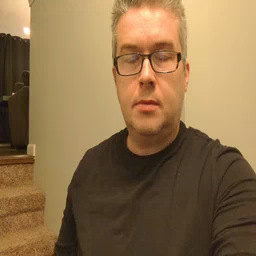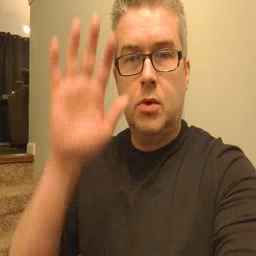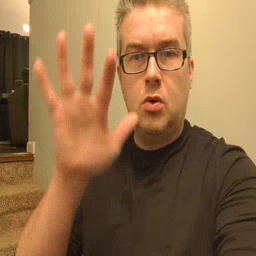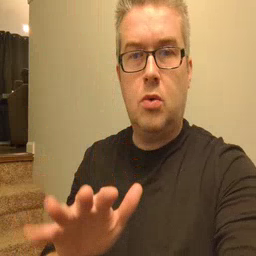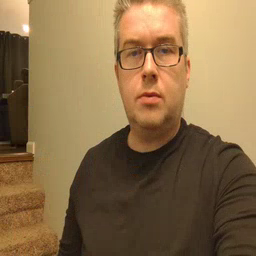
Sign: snow